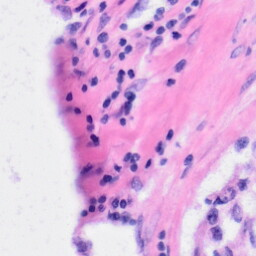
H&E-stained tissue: Liver